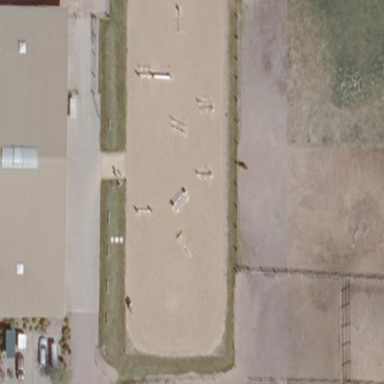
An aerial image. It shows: Equestrian pitch with sandy surface for leisure land.